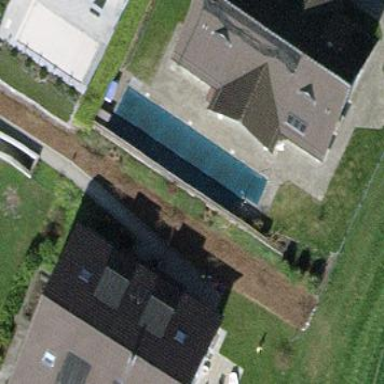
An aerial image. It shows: Swimming pool located in leisure land.